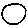
Label: circle